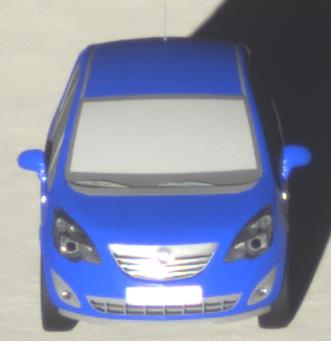
Make: Opel
Model: Meriva 1.4
Detailed model: Meriva (B)
Model produced from: 2010/05
Model produced until: 2013/11
Doors: 5
Color: blue
Road condition: dry road
Daytime: sunrise or sunset
Contrast: high contrast